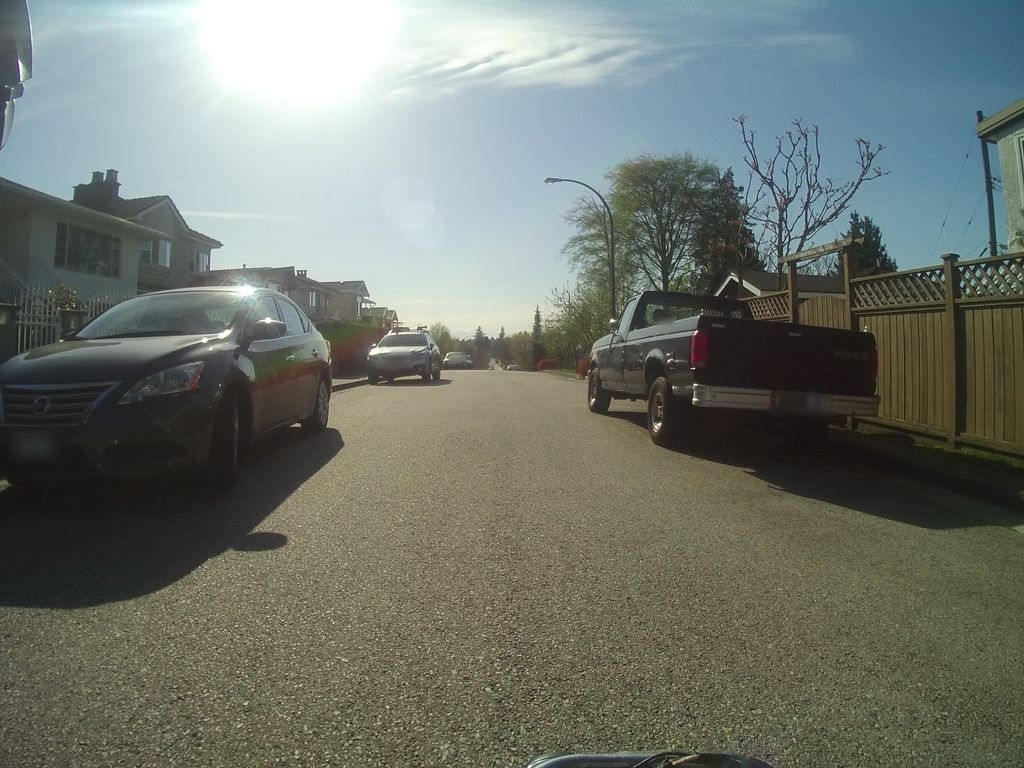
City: vancouver